Question: I cant seem to get my modal working. I get the transparent overlay to show, but that is it. The content is there in a '<div>', but wont show up in a modal format on the screen. Here is my code. Does anyone have any ideas?
Here is my HTML:
'''
<a href="#modal-[nid]" class="ajax-link" data-nid="[nid]"
data-toggle="modal" data-target="#modal-[nid]">[title]</a>
<div id="modal-[nid]" class="modal hide" tabindex="-1" role="dialog">
<div class="modal-body">
<button type="button" class="close" data-dismiss="modal"
aria-hidden="true">x</button>
<span>this is a test of my modal</span>
</div>
</div>
'''
I have never tried to implement anything like this before. I have the bootstrap CSS files loaded and the JS files. Does anyone have any ideas where I am going wrong?
My exit button is not working and is looking like this:

It does not seem to be loading the button in the html... just shows an 'x' with no '<button>' tags around it.
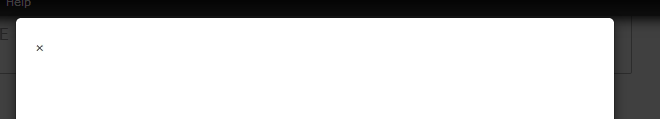
Answer: You have a few things wrong. Take out the 'hide' class. Wrap the body inside a 'modal-content' and that inside a 'modal-dialog'
'''
<a href="#modal-1" class="ajax-link" data-nid="[nid]" data-toggle="modal" data-target="#modal-1">[title]</a>
<div id="modal-1" class="modal" tabindex="-1" role="dialog">
<div class="modal-dialog">
<div class="modal-content">
<div class="modal-body">
<button type="button" class="close" data-dismiss="modal"
aria-hidden="true">x</button>
<span>this is a test of my modal</span>
</div>
</div>
</div>
</div>
'''
<URL>